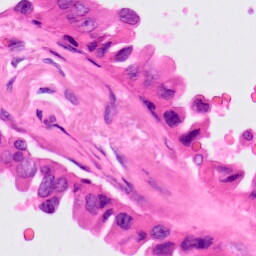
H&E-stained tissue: Lung